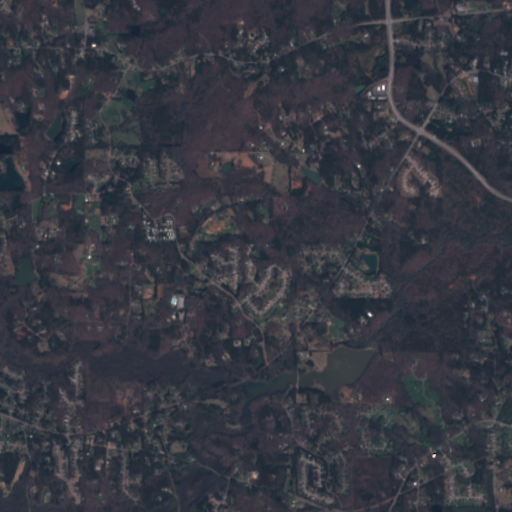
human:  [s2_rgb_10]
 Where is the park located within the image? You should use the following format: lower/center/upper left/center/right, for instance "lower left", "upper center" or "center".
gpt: The park is located in the lower left of the image.
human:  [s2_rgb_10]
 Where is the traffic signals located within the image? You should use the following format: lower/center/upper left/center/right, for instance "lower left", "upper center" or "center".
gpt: The traffic signals is located in the upper right of the image.
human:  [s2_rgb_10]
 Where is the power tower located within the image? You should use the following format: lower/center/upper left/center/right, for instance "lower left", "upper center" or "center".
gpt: There is no power tower in the image.